Question: I am finding something odd happening with my program.
This program basically is used for component clicking, as it is a concept to test randomness.

As you can see, it is printing correctly, as it should have a tendency to click towards the middle, which is does perfect.
Problem is, it seems biased.
'''
import java.applet.Applet;
import java.awt.Point;
import java.io.File;
import java.io.FileWriter;
import java.io.IOException;
import java.io.PrintWriter;
import java.util.ArrayList;
import java.awt.*;
public class Testing extends Applet {
/**
*
*/
private static final long serialVersionUID = -2441995094105327849L;
public void init() {
setSize(WIDTH, HEIGHT);
img = createImage(WIDTH, HEIGHT);
g = img.getGraphics();
paint(g);
setVisible(true);
g.setColor(new Color(0, 0, 0));
g.fillRect(0, 0, WIDTH, HEIGHT);
g.setColor(new Color(55, 55, 55, 55));
main();
}
public final static int WIDTH = 400, HEIGHT = 400;
public static int[] widths = new int[WIDTH], heights = new int[HEIGHT];
public static ArrayList<String> set = new ArrayList<String>();
public Image img;
public Graphics g;
public void paint(Graphics g) {
g.drawImage(img, 0, 0, null);
}
public void update(Graphics g) {
paint(g);
}
public void main() {
int count101 = 0;
int count100 = 0;
int count99 = 0;
try {
PrintWriter pw = new PrintWriter(new FileWriter(
new File("Data.dat")));
Point center = new Point(WIDTH / 2, HEIGHT / 2);
int runs = <PHONE>;
for (int i = 0; i < runs; i++) {
int x = center.x
- (int) ((Math.random() - Math.random())
* Math.random() * center.x);
int y = center.y
- (int) ((Math.random() - Math.random())
* Math.random() * center.y);
widths[x]++;
heights[y]++;
repaint();
g.fillRect(x, y, 1, 1);
if((x & y) == 101){
count101++;
}
if((x & y) == 100){
count100++;
}
if((x & y) == 99){
count99++;
}
}
System.out.println(count101);
System.out.println(count100);
System.out.println(count99);
repaint();
pw.flush();
pw.close();
} catch (IOException e) {
e.printStackTrace();
}
}
}
'''
This constantly prints biased results.
It prints the following:
'''
3640
10918
3741
'''
This is considerably biased because it follows a trend for the most part, following a linear increase with all the other values, but once it reaches the 100 mark it decides that it is going to drop the bomb and pick it 6% more then every other.
Anyone know any reasoning for this?
Oh, by the way, I do have a txt file containing every result printed out with repetition of 10,000,000 times with percentages etc, it is quite long so I won't post, but I do have the info.
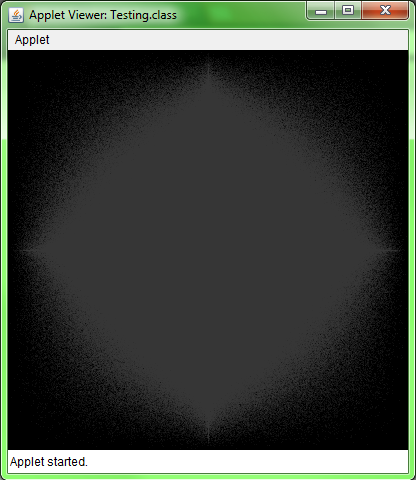
Answer: It is neither Java 'Math.rand()' nor pseudo random generation problem. This is causing the weird (but expected) behaviour:
'''
Math.random() - Math.random()
'''
The sum (and subtraction) of two <URL>:

See: <URL>.
This is what you are seeing - a perfect illustration of 2-dimensional random variable with triangular distribution. Moreover, if you keep adding uniformly distributed random variables you will eventually get <URL>.
To achieve uniform distribution all you have to do is replace awkward:
'''
int x = center.x
- (int) ((Math.random() - Math.random())
* Math.random() * center.x);
'''
with simple:
'''
int x = (int) (Math.random() * center.x * 2);
'''
Your code (without multiplication) generates random variable with possible values from '0' to 'center.x * 2' and with <URL> is not equal in that range.
Multiplication of two random variables (out of which one is no longer uniformly distributed) has even more complex distribution, but certainly not uniform.
The latter code snippet generates a simple, uniformly distributed variables with probability density function equal in the whole space.
### Side note
In your program it is an obvious math mistake, but pseudo-random generator can in fact generate "non-random" patterns in space. Have a look at <URL>, image from that article:
<URL>
<URL>